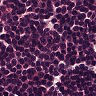
Metastatic tissue present: no